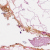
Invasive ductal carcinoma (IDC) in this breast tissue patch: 0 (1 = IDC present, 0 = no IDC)